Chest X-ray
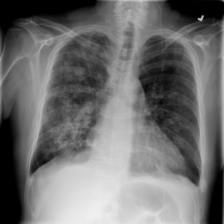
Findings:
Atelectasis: negative
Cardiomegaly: negative
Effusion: positive
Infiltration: positive
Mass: negative
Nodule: negative
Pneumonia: negative
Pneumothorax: negative
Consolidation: negative
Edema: negative
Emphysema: negative
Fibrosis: negative
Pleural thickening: negative
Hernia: negative